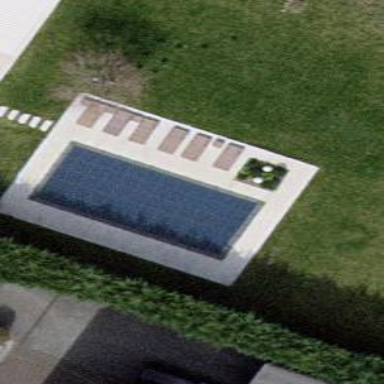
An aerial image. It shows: Swimming pool located in leisure land.